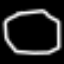
Label: octagon